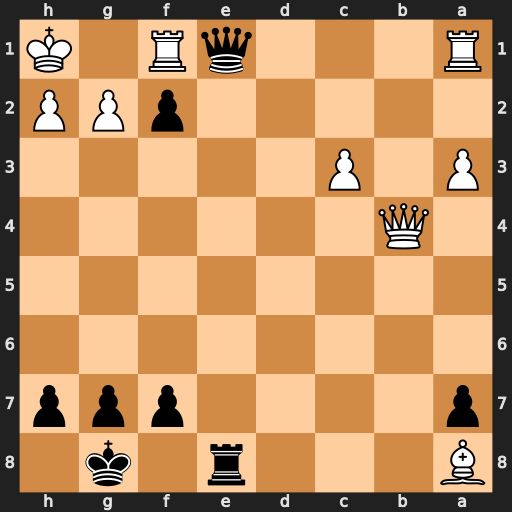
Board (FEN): B3r1k1/p4ppp/8/8/1Q6/P1P5/5pPP/R3qR1K
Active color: b
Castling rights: -
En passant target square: -
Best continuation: Qxa1 Qb5 Qxf1+ Qxf1 Re1 g3 Rxf1+